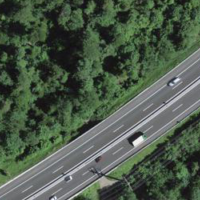
EUNIS habitat code: 41
Species observed at this site:
Cephalanthera longifolia